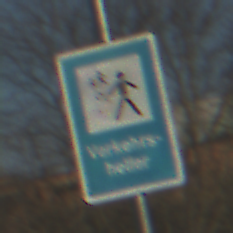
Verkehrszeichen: Verkehrshelfer
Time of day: MorningAfternoon
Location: Outdoor (Nature)
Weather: Clear
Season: NotSpecified
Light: Natural